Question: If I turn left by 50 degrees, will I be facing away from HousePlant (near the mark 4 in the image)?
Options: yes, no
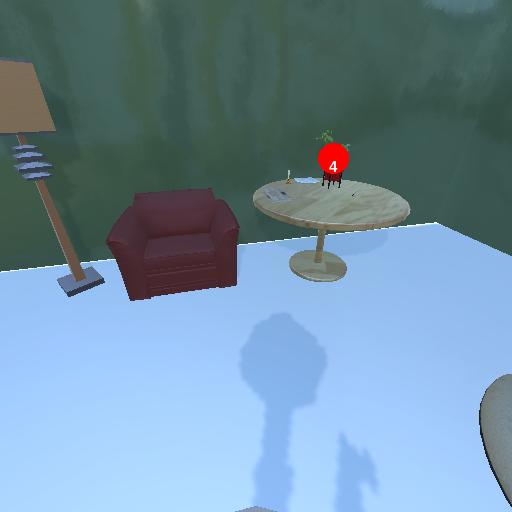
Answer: yes